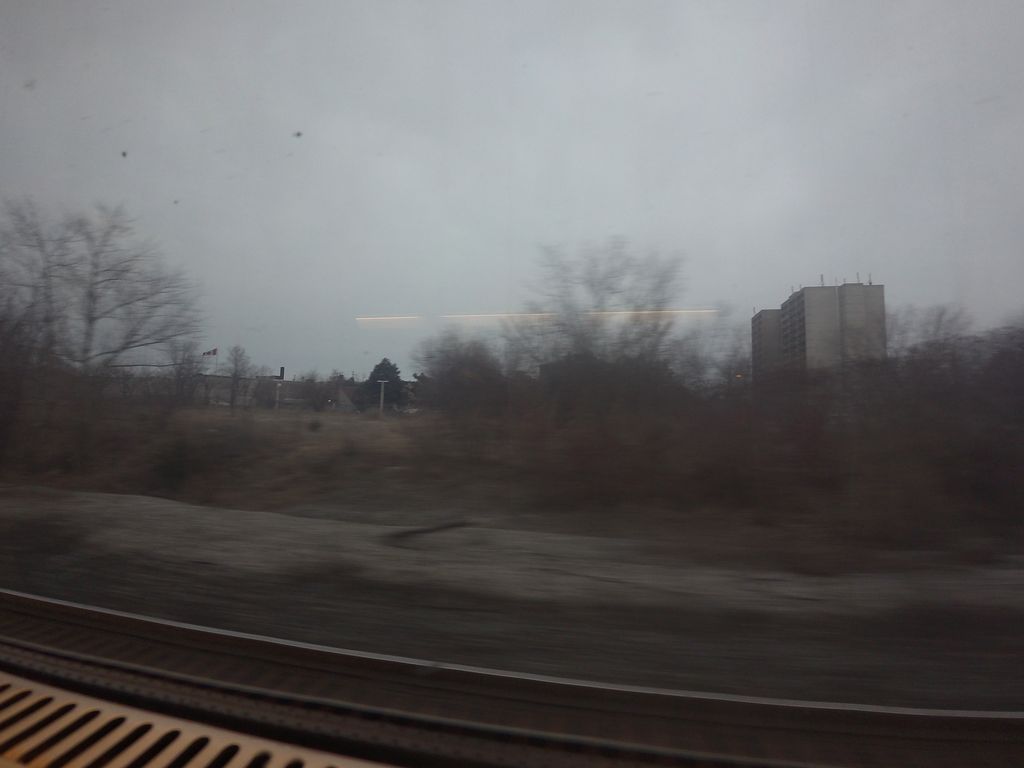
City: toronto